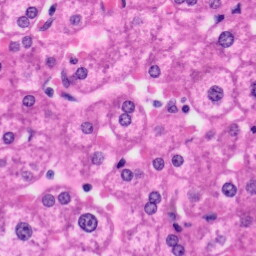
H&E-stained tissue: Liver